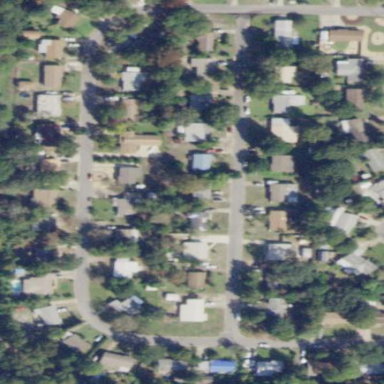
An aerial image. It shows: Single-family residential area.